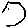
Label: hexagon